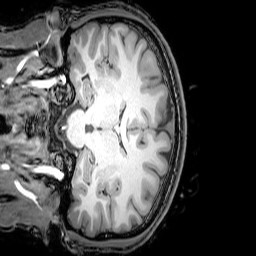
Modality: T1w
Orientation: coronal
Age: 24
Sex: male
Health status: healthy
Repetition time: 0.081 s
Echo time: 0.037 s